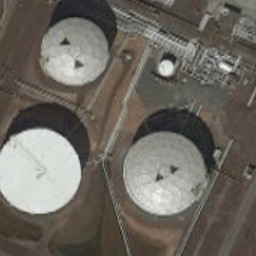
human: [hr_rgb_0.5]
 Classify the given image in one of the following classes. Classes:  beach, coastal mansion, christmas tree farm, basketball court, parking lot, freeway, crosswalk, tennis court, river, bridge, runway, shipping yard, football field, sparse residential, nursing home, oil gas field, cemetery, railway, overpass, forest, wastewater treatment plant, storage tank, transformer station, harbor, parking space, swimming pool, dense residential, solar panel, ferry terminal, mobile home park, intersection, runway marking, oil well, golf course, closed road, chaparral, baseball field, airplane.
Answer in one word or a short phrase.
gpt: storage tank